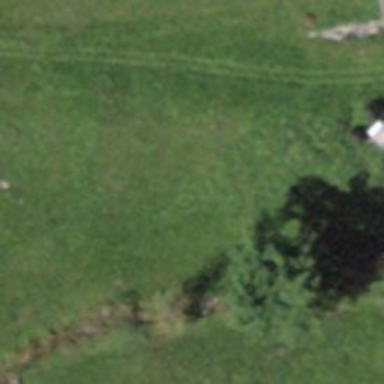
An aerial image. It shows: Grassy track with grade 5 track type.